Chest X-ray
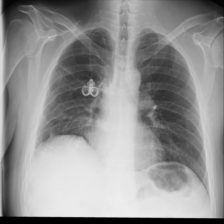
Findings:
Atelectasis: positive
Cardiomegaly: negative
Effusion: negative
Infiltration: negative
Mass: negative
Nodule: negative
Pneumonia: negative
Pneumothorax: negative
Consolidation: negative
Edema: negative
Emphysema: negative
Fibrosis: negative
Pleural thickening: negative
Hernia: negative